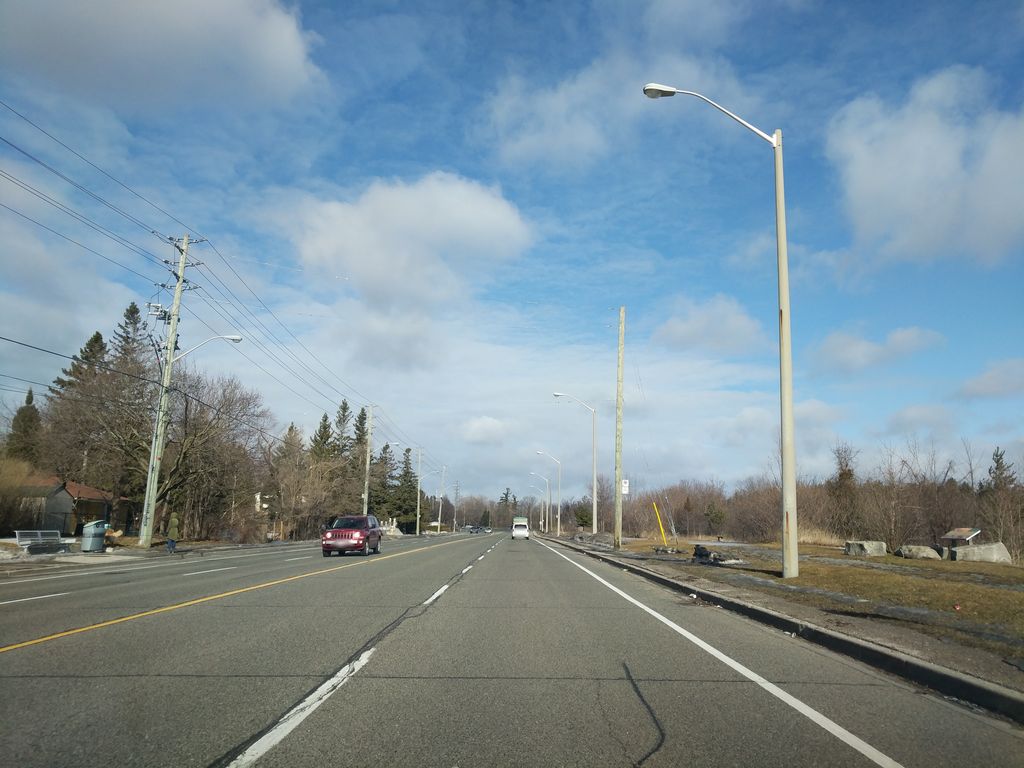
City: toronto